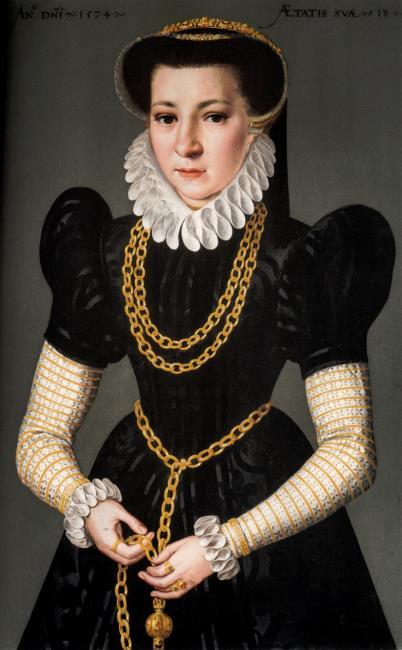
Title: Portrait of an 18-year old woman
Artist: attributed to Pieter Pourbus
Earliest date: 1574
Latest date: 1574
Genre: painting
Iconography: Pomander
Keywords: woman's portrait, young woman, three-quarter length, head to the left, body facing left, standing (position), facing front, dark hair, lace cap, ruff, chain (links), girdle, pomander